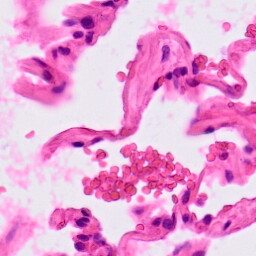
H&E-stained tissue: Lung